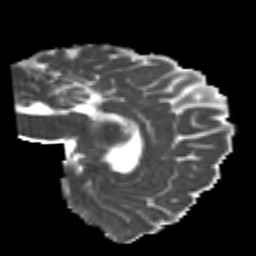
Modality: MD
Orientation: sagittal
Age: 20
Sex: female
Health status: healthy
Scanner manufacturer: philips
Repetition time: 7.385 s
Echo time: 0.08599 s